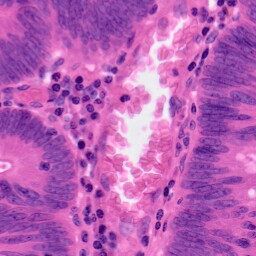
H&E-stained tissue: Colon